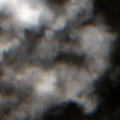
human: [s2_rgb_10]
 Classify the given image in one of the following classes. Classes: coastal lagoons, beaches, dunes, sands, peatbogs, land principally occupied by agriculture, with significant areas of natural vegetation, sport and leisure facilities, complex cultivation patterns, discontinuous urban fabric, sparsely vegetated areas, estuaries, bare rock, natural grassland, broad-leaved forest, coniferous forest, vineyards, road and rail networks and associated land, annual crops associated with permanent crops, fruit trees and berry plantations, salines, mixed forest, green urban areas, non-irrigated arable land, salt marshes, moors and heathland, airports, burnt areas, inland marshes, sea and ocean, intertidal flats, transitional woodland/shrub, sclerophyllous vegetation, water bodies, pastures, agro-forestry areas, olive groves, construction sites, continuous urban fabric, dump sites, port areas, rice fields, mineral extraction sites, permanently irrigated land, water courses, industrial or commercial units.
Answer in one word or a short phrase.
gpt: moors and heathland, peatbogs